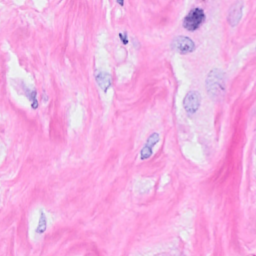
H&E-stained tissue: Breast